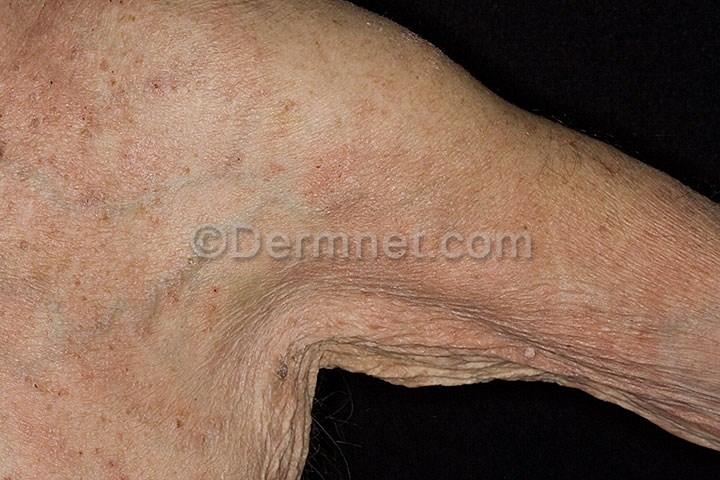
Disease: Eczema Photos